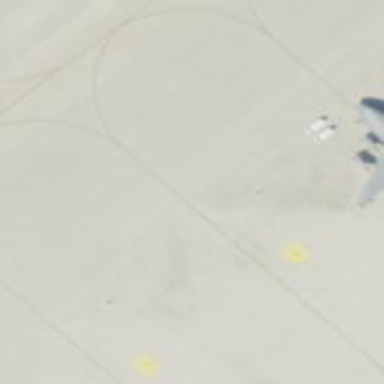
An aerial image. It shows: Image of taxiway at airport.